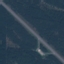
Land use / land cover: Highway